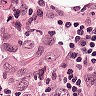
Metastatic tissue present: yes